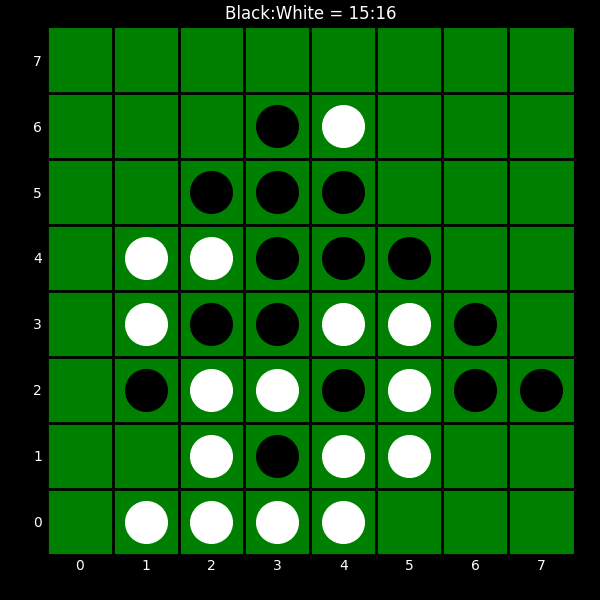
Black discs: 15
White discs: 16